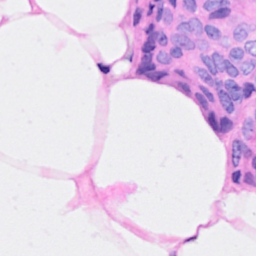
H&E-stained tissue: Breast